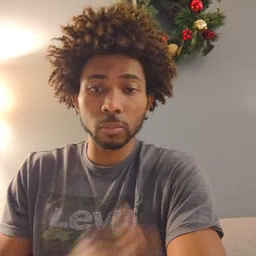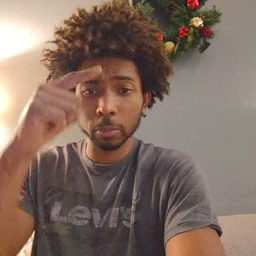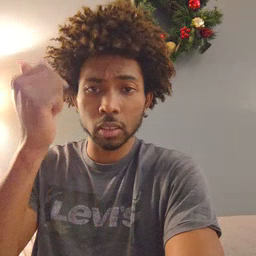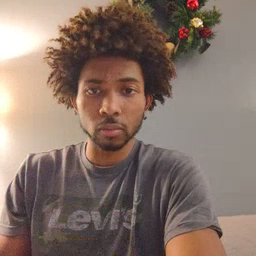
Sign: because